Interaction volume radius: 10 \u00c5
Interaction volume height: 35 \u00c5
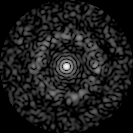
Disorder parameter: 0.8236